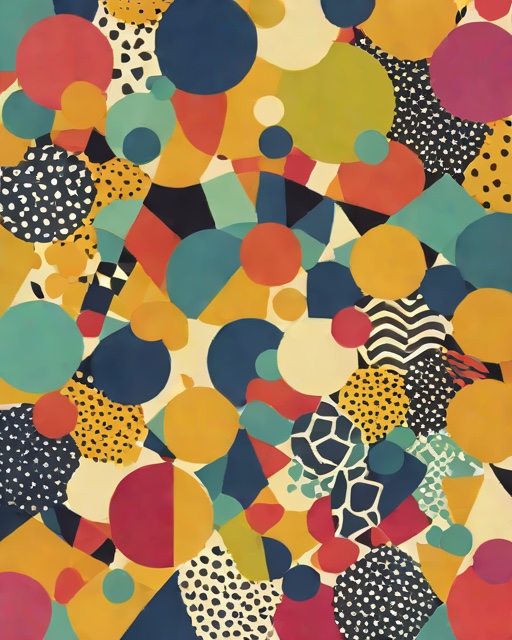
Category: Birthday